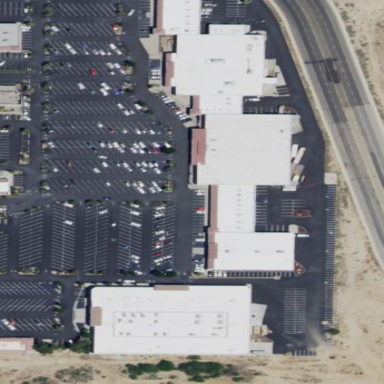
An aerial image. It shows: Retail area.